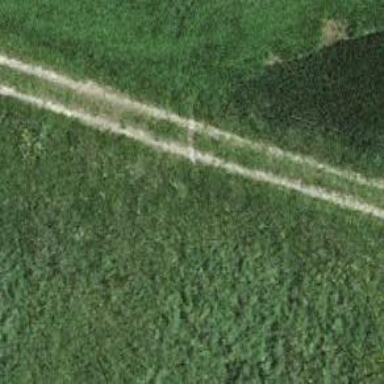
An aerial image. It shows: Track with grade2 tracktype.